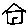
Label: house